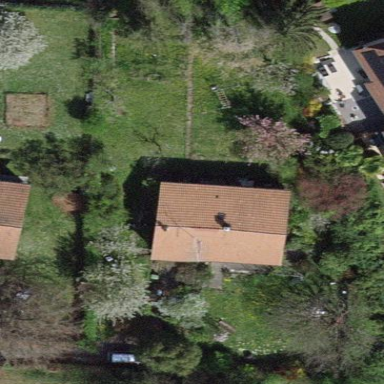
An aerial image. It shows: Garden surrounded by fence.